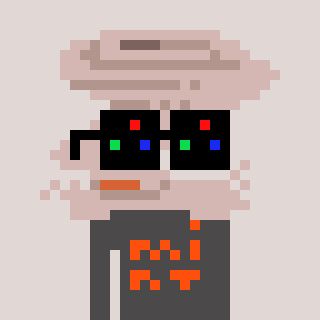
a pixel art character with square black sunglasses, a tornado-shaped head and a grayscale-colored body on a warm background